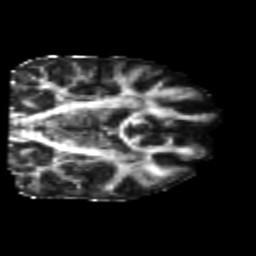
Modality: FA
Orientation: coronal
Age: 22
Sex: female
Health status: healthy
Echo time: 0.074 s